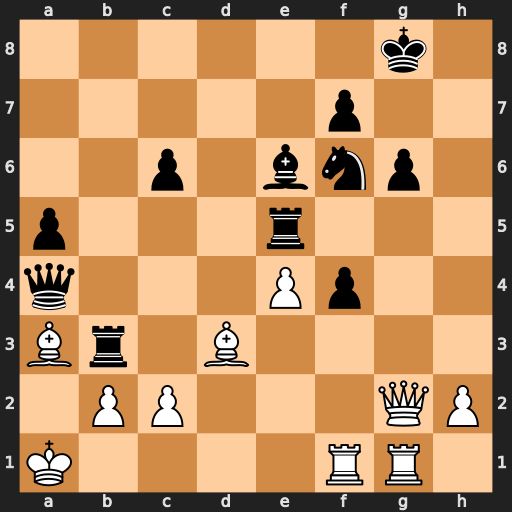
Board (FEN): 6k1/5p2/2p1bnp1/p3r3/q3Pp2/Br1B4/1PP3QP/K4RR1
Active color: w
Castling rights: -
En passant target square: -
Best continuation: cxb3 Qxb3 Bb1